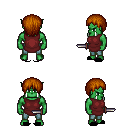
a pixel art fantasy rpg character, male body template, orc, green skin, maroon tunic, teal pants, brunette plain hairstyle, black slippers, dagger, four views (front, back, left, right), 2x2 character sprite sheet, small pixel art, hard edges, no anti-aliasing